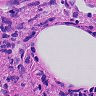
Metastatic tissue present: no